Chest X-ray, AP view. Patient: 39 years old, sex M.
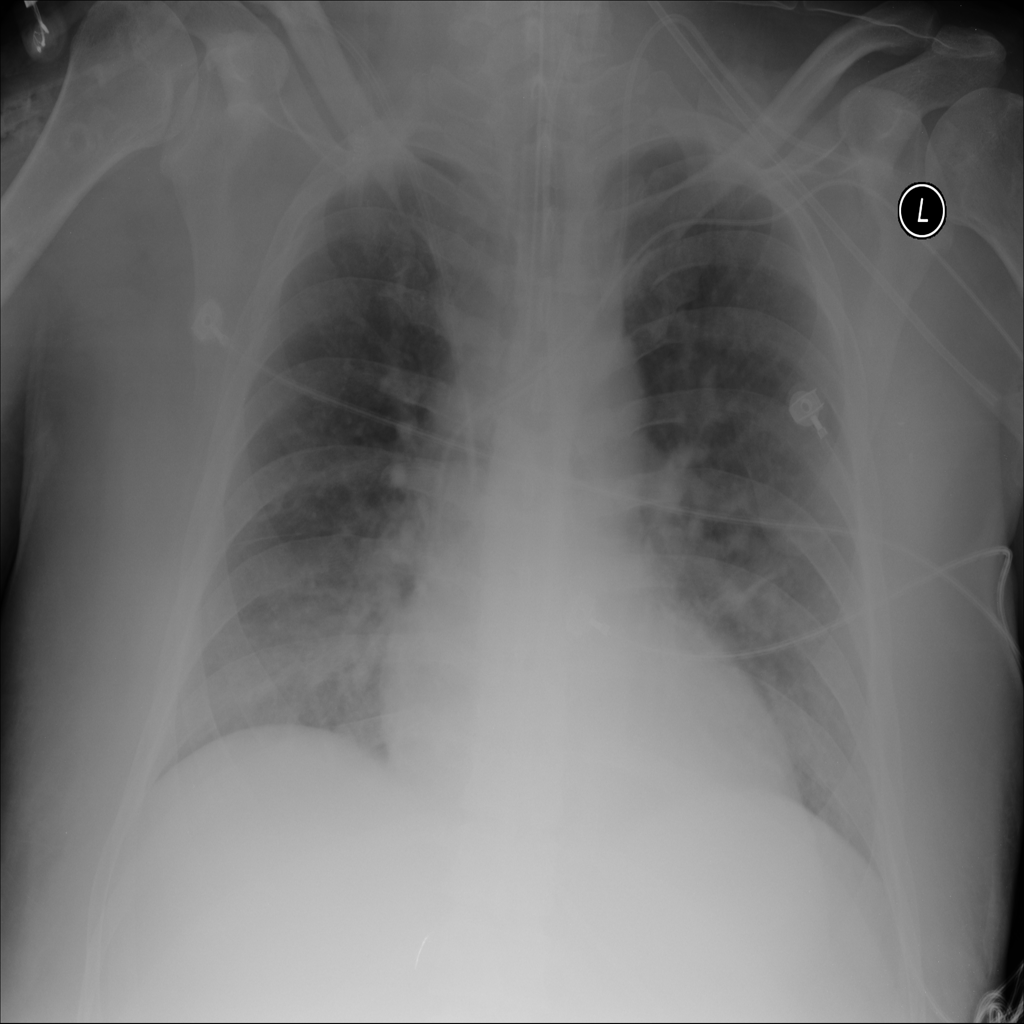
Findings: No Finding